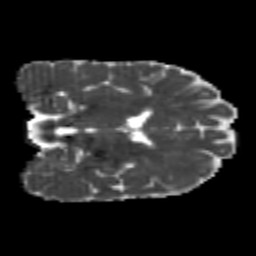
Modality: MD
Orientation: coronal
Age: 24
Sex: male
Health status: healthy
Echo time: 0.074 s